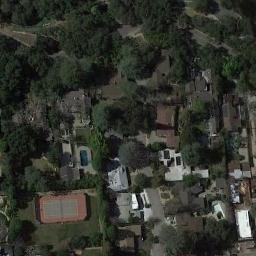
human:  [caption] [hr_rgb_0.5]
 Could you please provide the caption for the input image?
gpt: There are many buildings of different shapes beside the tennis courts .

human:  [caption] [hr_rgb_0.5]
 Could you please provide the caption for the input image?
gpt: The four tennis courts are blue in the middle and red in the surroundings .

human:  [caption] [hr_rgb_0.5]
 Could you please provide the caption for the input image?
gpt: The tennis court is on the grass next to some buildings and trees .

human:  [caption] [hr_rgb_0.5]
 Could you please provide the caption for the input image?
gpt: Tennis court and swimming pool in the middle of a residential area surrounded by trees .

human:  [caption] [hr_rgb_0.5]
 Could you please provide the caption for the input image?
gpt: There are many green trees and some buildings around the tennis court .